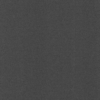
Label: dusty